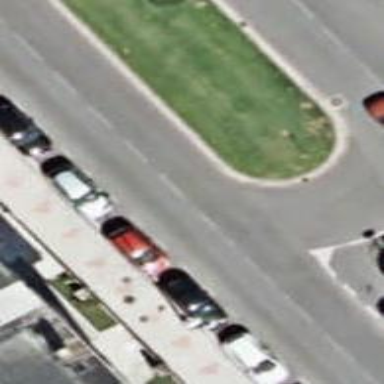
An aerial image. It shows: Tertiary road with asphalt surface. There is parallel parking available on the right lane.